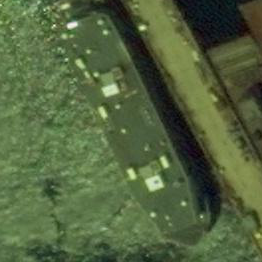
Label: civil